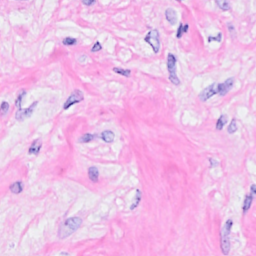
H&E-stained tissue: Breast